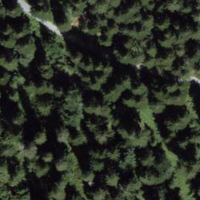
EUNIS habitat code: 43
Species observed at this site:
Campanula trachelium